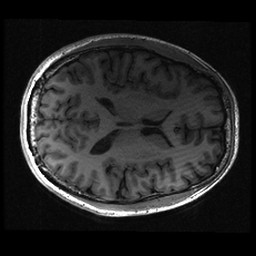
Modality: T1w
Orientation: axial
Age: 27
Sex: male